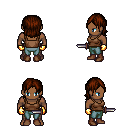
a pixel art fantasy rpg character, male body template, human, dark skin, brown pirate shirt, teal pants, brown long bangs hairstyle, gold gloves, brown shoes, dagger, four views (front, back, left, right), 2x2 character sprite sheet, small pixel art, hard edges, no anti-aliasing